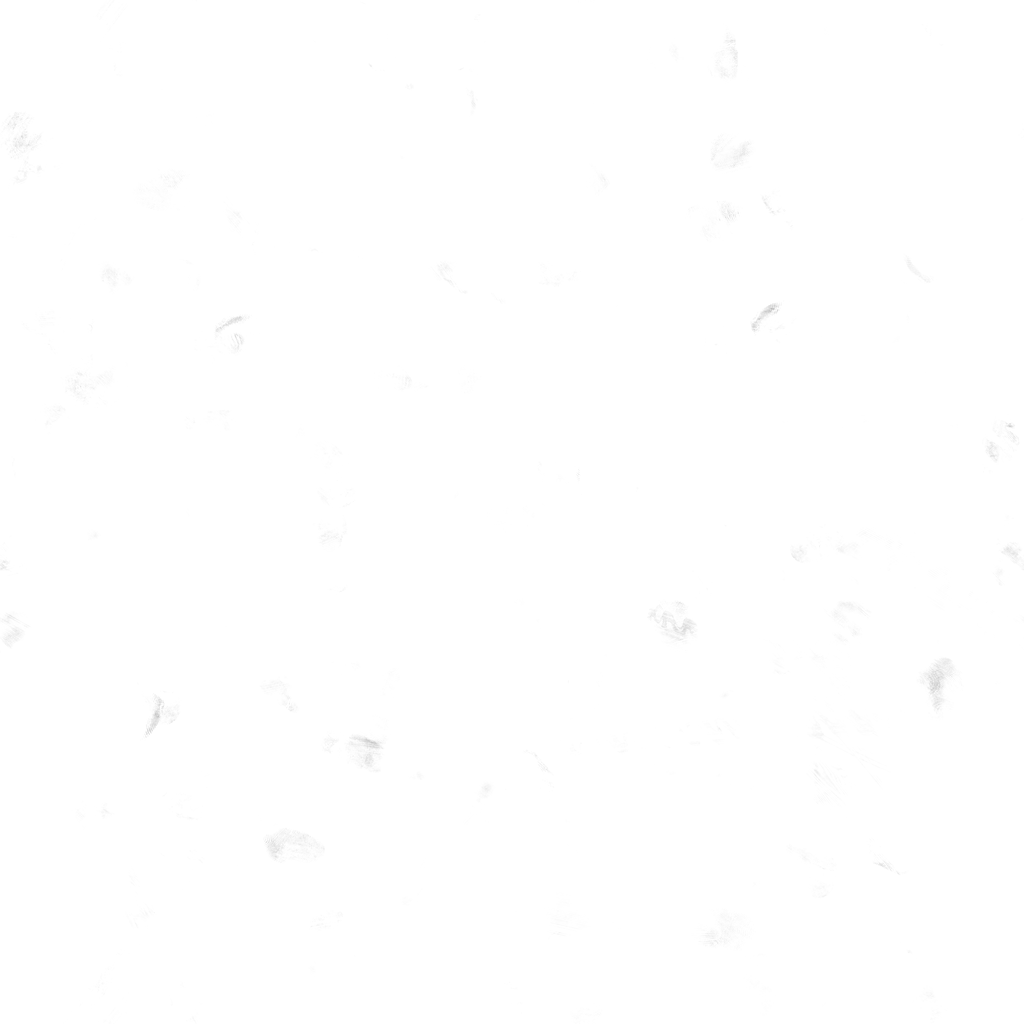
Texture map type: Metalness